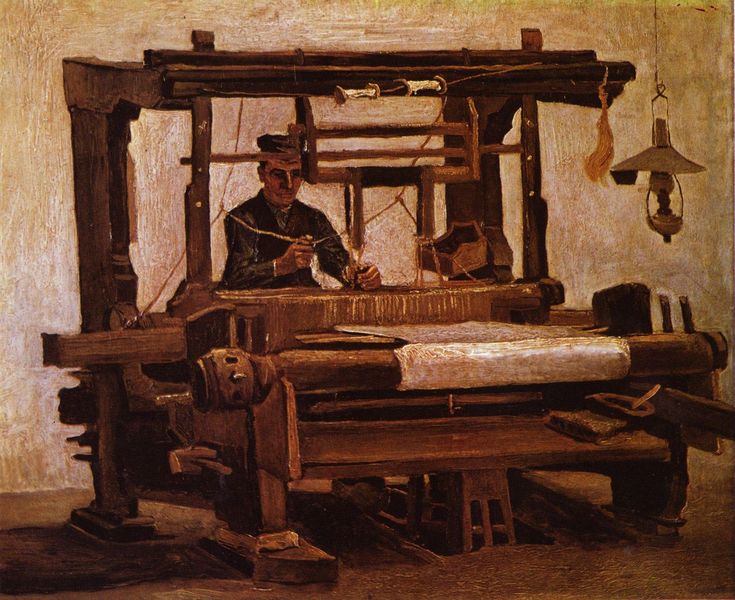
Titel: Weber am Webstuhl
Künstler: Vincent van Gogh
Standort: Otterlo
Institution: Kröller-Müller Museum
Schlagwörter: blau, dunkel, feuer, gemälde, hand, mann, schatten, weiß, ocker, braun, frankreich, frau, hell, holz, hut, lampe, laterne, licht, raum, schwarz, stuhl, zimmer, ölbild, tuch, malerei, teppich, anzug, hemd, kappe, mütze, wand, leinen, mensch, rahmen, hände, innenraum, öl, einsam, boden, interieur, realismus, schnur, sitzend, stoff, decke, alltag, arbeit, genre, hinter, schiff, düster, genrebild, naturalismus, arbeiten, kette, farbe, van gogh, hocker, arbeiter, industrie, nähen, wolle, balken, teppiche, faden, gestell, konzentriert, allein, holzrahmen, maschine, flamme, gogh, uniform, sozialkritik, vincent van gogh, rolle, handwerk, handwerker, werkstatt, werkzeug, öllampe, industrialisierung, horizontal, manufaktur, fäden, drinnen, gewebe, textil, armut, schaft, garn, spinnerei, weben, hölzern, spindel, spinnen, textilien, weber, weberei, webstuhl, schuss, schiffchen, zahnrad, mechanik, vertikal, kett, trist, gaslicht, spulen, kurbel, lampfe, webrahmen, entfremdung, industrielle revolution, walze, mechanisch, spindeln, weberin, kompliziert, maschiene, beengt, düsetr, fadenlauf, handewerker, webend, webmaschine, webtisch, werlstatt, spinenn, lampr, gewirk, textilproduktion, webet